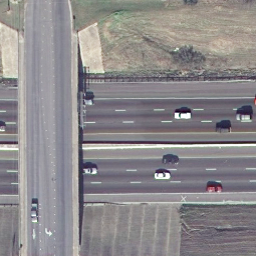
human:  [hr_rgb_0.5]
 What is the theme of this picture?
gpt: overpass

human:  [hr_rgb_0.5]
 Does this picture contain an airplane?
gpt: no

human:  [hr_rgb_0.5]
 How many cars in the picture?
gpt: ten

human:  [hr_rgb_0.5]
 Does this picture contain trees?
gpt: yes